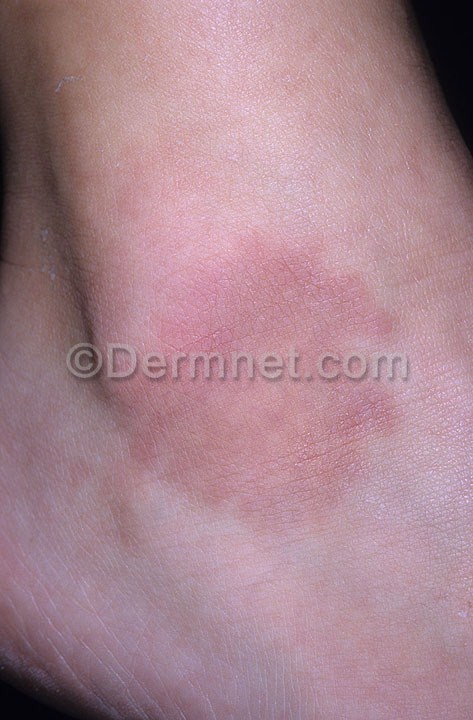
Disease: Systemic Disease